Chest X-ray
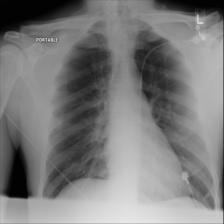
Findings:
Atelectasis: negative
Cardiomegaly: negative
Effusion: negative
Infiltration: negative
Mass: negative
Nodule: negative
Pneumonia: negative
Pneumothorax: negative
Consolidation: negative
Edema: negative
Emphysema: negative
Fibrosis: negative
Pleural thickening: negative
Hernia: negative